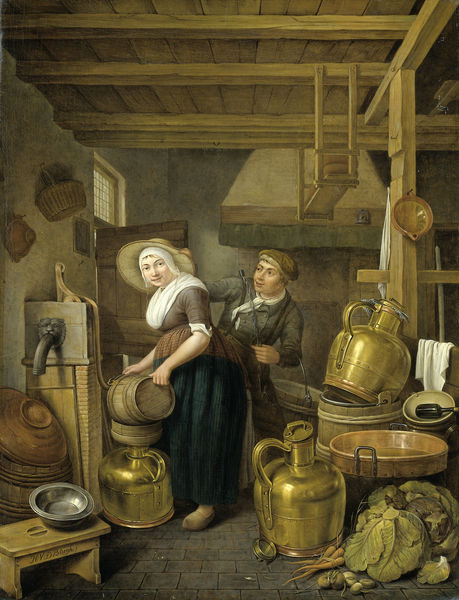
Titel: Na het melken
Künstler: Hendrick van der Burgh
Standort: Amsterdam
Institution: Rijksmuseum
Schlagwörter: küche